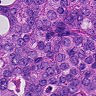
Metastatic tissue present: yes